Question: This is my jsp code
'''
<%@ page language="java" import="java.util.*" pageEncoding="ISO-8859-1"%>
<%@ taglib prefix="sql" uri="http://java.sun.com/jsp/jstl/sql"%>
<%@ taglib prefix="c" uri="http://java.sun.com/jsp/jstl/core"%>
<!DOCTYPE HTML PUBLIC "-//W3C//DTD HTML 4.01 Transitional//EN">
<html>
<head>
<title>My JSP 'index.jsp' starting page</title>
<meta http-equiv="pragma" content="no-cache">
<meta http-equiv="cache-control" content="no-cache">
<meta http-equiv="expires" content="0">
<meta http-equiv="keywords" content="keyword1,keyword2,keyword3">
<meta http-equiv="description" content="This is my page">
</head>
<sql:setDataSource var="webappDataSource" driver="com.mysql.jdbc.Driver" url="jdbc:mysql://localhost/bharatwellness"user="root" password="naveen" />
<sql:query dataSource="${webappDataSource}" sql="select * from individaulpartner " var="result" />
<table width="100%" border="1">
<c:forEach var="row" items="${result.rows}">
<tr>
<td>${row.id}</td>
<td>${row.fname}</td>
<td>
<img src="${pageContext.servletContext.contextPath }/ImageServlet?id=${row.id}" />
</td>
<td>
<a href="${pageContext.servletContext.contextPath }/ImageServlet?id=${row.id}" />certificate</a>
</td>
</tr>
</c:forEach>
</table>
</body>
</html>
'''
This my servlet code
'''
package com.server.servlet;
import java.io.IOException;
import java.sql.*;
import javax.servlet.*;
import javax.servlet.http.HttpServlet;
import javax.servlet.http.HttpServletRequest;
import javax.servlet.http.HttpServletResponse;
public class ImageServlet extends HttpServlet {
protected void doGet(HttpServletRequest request, HttpServletResponse response)
throws ServletException, IOException {
final String JDBC_DRIVER = "com.mysql.jdbc.Driver";
final String DB_URL = "jdbc:mysql://localhost/mydatabase";
final String User = "root";
final String Password = "password";
try {
Class.forName(JDBC_DRIVER);
Connection conn = DriverManager.getConnection(DB_URL, User, Password);
PreparedStatement stmt = conn.prepareStatement("select * from usertable where id=?");
stmt.setLong(1, Long.valueOf(request.getParameter("id")));
ResultSet rs = stmt.executeQuery();
if (rs.next()) {
response.getOutputStream().write(rs.getBytes("image"));
response.getOutputStream().write(rs.getBytes("certificate1"));
}
conn.close();
} catch (Exception e) {
e.printStackTrace();
}
}
}
'''
This is my table from where i am fetching my data

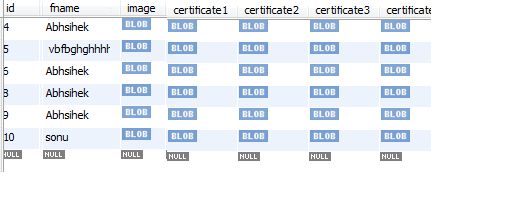
Answer: You need to call the Sevlet for each individual image. So in your JSP you need to do somthing like:
'''
<td>
<img src="${pageContext.servletContext.contextPath }/ImageServlet?id=${row.id}&name=image" />
<img src="${pageContext.servletContext.contextPath }/ImageServlet?id=${row.id}&name=certificate" />
</td>
'''
and in your Servlet check the additional 'name' parameter to determine which image to send back:
'''
if (rs.next()) {
if(request.getParameter("name").equals("image")
response.getOutputStream().write(rs.getBytes("image"));
}else{
response.getOutputStream().write(rs.getBytes("certificate1"));
}
}
'''
The problem with all of this is that it is not dynamic. To make it handle any number of images for a given entity you need to have some knowledge of the available images when the JSP is processed and have a loop which will generate an '<img/>' tag for each image and call the Servlet with the necessary paramaters.
This will also probably involve some database update: images go into a different table with a FK to the corresponding user.
'''
img_id user_id image_data
1 1 bytes
2 1 bytes
3 1 bytes
4 1 bytes
'''
Now you get a handle on the image ids for the relevant user and load them one-by-one by passing the id to the Servlet.